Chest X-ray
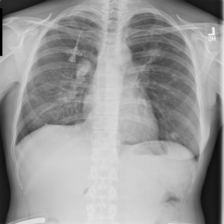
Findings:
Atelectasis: negative
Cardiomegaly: negative
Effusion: negative
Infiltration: negative
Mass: negative
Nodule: negative
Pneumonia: negative
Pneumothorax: negative
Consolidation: negative
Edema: negative
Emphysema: negative
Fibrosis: negative
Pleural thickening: negative
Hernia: negative